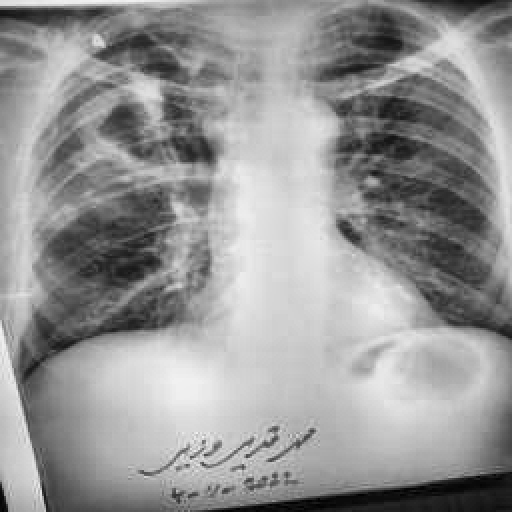
Finding: TUBERCULOSIS